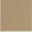
Piece: xx